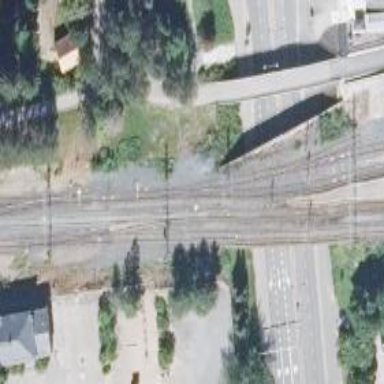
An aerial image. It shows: Railway with continuous electrified contact line.